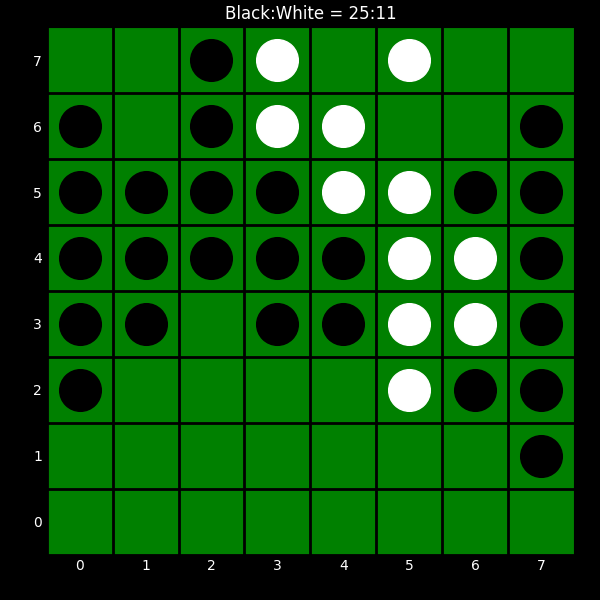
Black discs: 25
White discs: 11